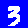
Digit: 3